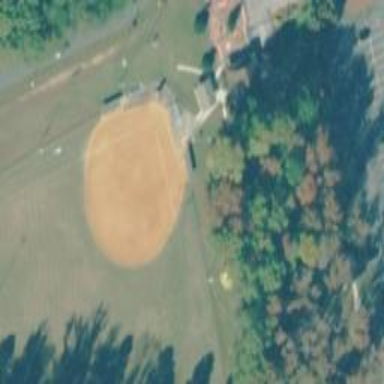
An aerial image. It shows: Baseball pitch for leisure land.